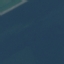
Label: SeaLake